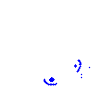
Particle: pion